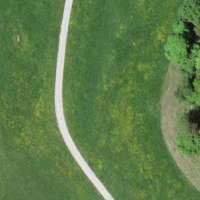
EUNIS habitat code: 24
Species observed at this site:
Ononis spinosa